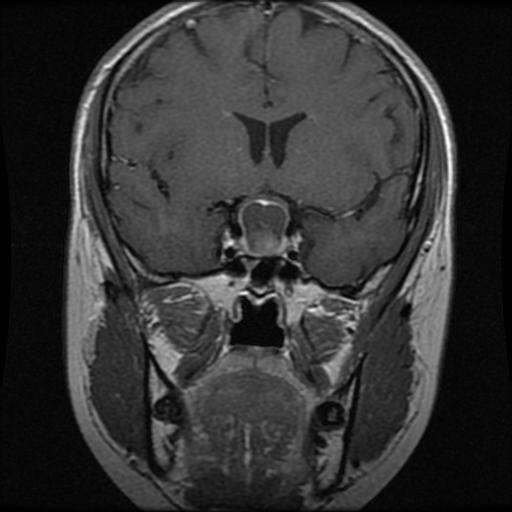
Label: pituitary